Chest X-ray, AP view. Patient: 22 years old, sex M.
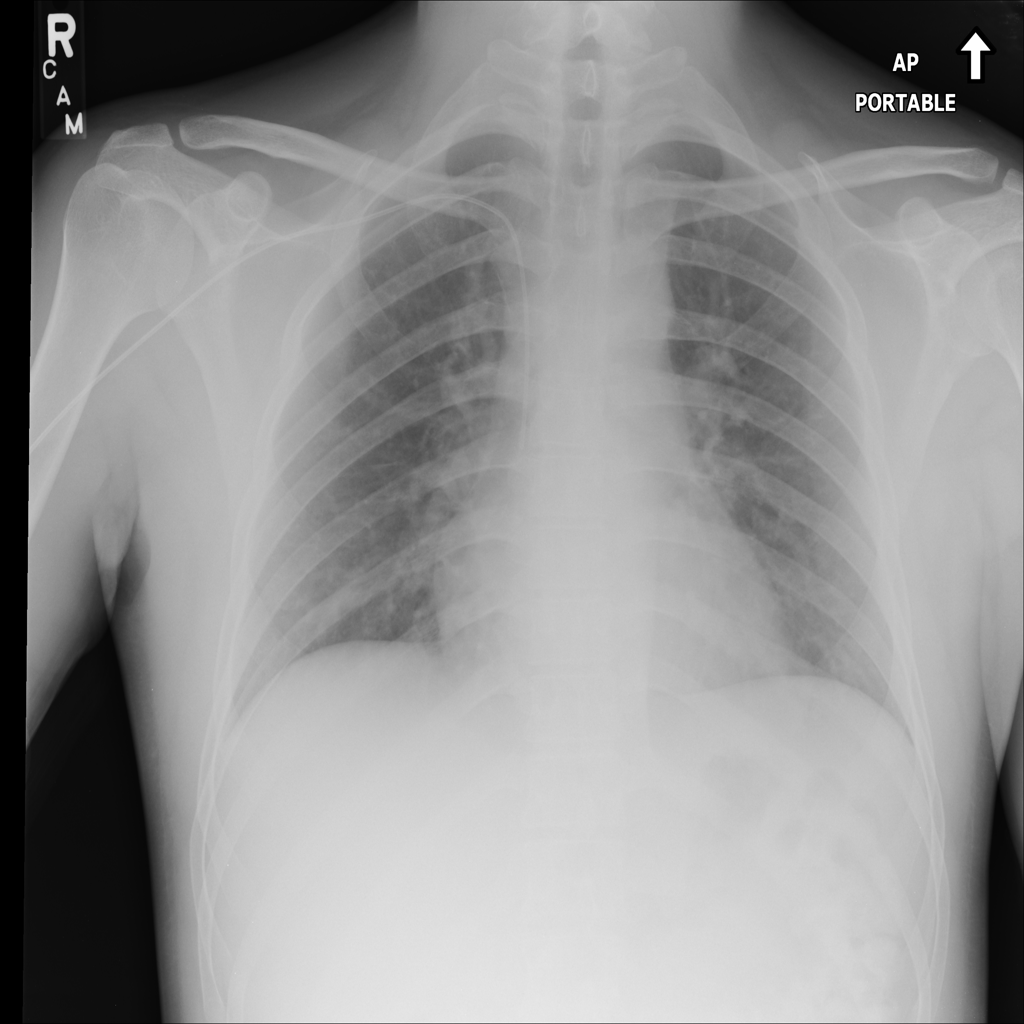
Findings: No Finding